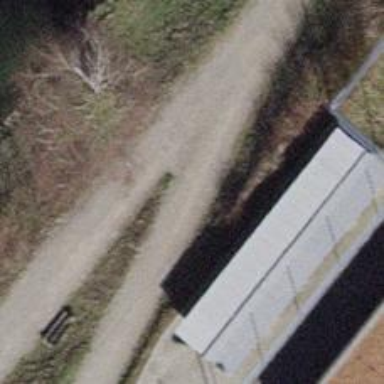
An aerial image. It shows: Footway with compacted grade 2 tracktype.